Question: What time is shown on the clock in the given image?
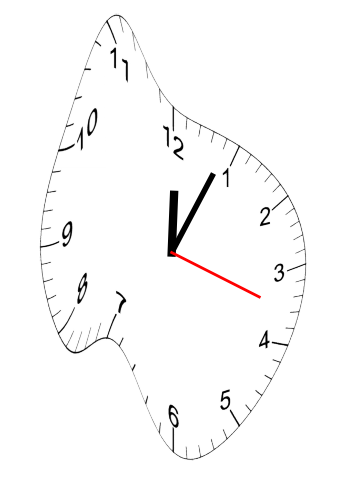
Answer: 12:04:18